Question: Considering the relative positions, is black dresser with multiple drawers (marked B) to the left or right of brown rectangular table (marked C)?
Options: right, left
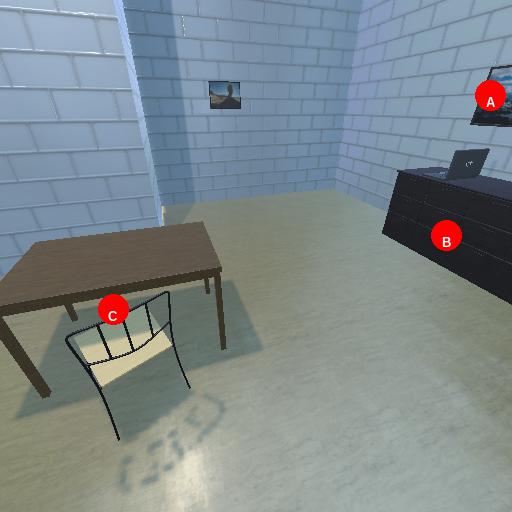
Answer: right